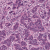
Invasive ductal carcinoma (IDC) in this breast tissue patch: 1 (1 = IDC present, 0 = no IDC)